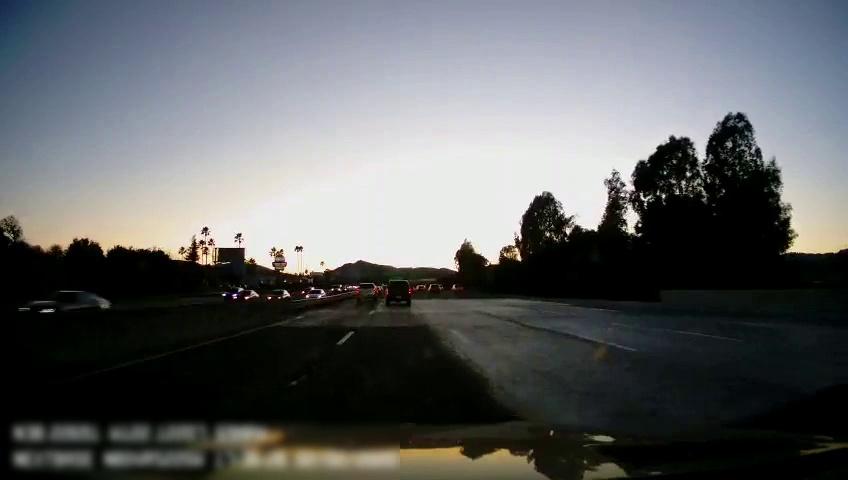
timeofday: Dusk/Dawn/Twilight
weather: Sunny
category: Drivable Space
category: Drivable Space
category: Vehicles | Car
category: Vehicles | SUV
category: Vehicles | Car
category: Vehicles | Car
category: Vehicles | Car
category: Vehicles | SUV
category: Vehicles | Truck
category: Vehicles | Car
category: Vehicles | SUV
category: Lanes | Alternate Lane
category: Lanes | Current Lane
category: Lanes | Alternate Lane
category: Lanes | Alternate Lane
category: Lanes | Alternate Lane